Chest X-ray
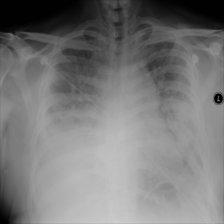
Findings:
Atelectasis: negative
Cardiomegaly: negative
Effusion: negative
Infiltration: negative
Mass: negative
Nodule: negative
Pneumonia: negative
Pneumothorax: negative
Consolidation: negative
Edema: negative
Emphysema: negative
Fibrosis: negative
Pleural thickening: negative
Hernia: negative